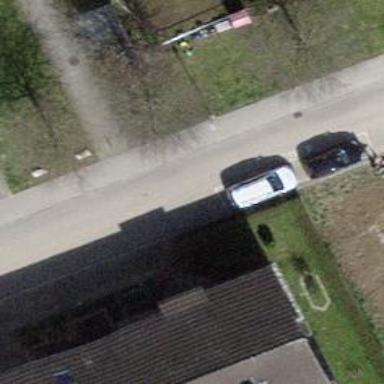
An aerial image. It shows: Bollard barrier.